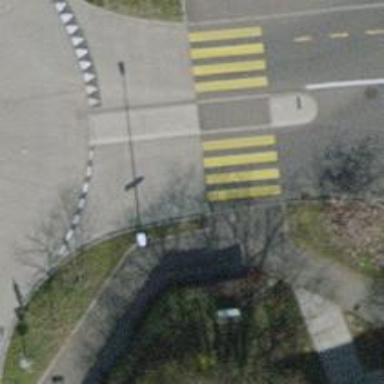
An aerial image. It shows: Kerb serving as barrier.